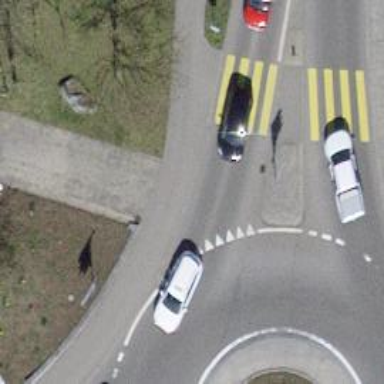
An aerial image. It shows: Road with "give way" sign.